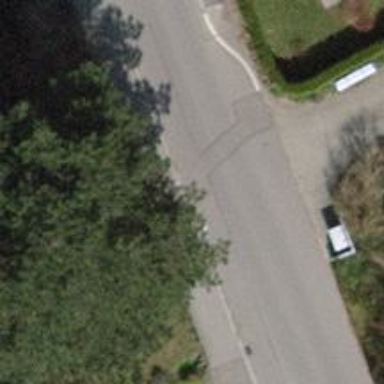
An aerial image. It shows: Residential road surfaced with paving stones.